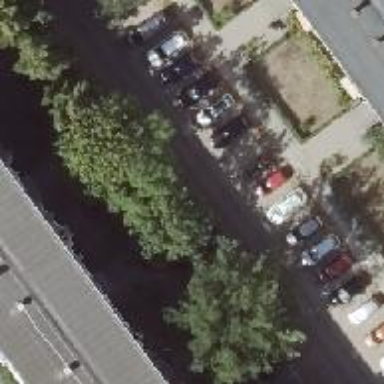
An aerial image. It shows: Street-side parking area with concrete surface.